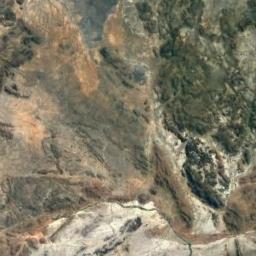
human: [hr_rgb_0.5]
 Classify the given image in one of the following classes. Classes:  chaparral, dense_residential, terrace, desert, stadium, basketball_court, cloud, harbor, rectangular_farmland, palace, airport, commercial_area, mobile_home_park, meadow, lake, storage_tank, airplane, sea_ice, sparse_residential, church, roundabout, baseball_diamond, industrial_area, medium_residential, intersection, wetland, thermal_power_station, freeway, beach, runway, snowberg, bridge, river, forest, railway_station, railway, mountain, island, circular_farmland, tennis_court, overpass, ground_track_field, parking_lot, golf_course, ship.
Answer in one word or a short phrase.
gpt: mountain